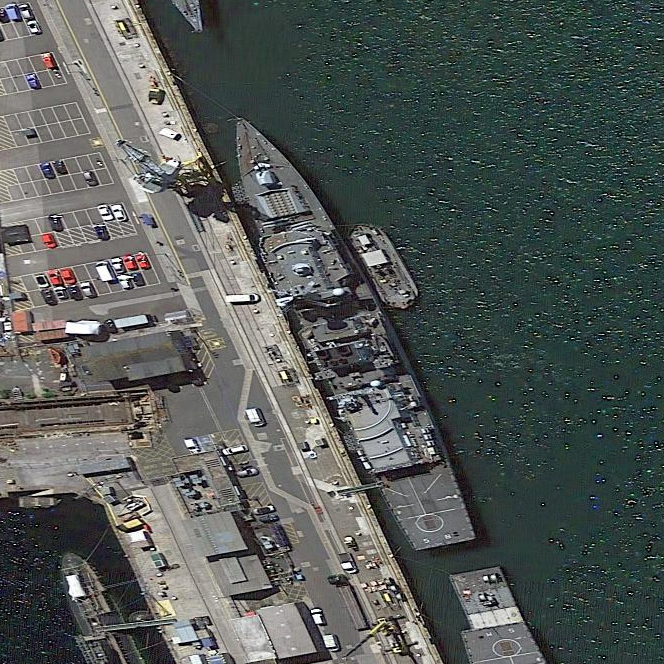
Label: destroyer